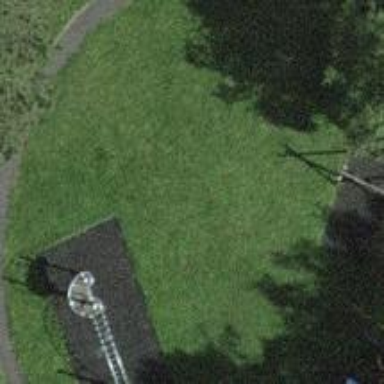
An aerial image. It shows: Playground area for leisure land.